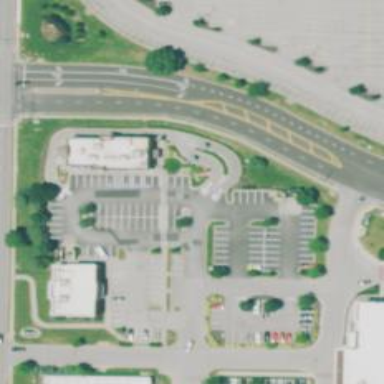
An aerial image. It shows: Parking space.